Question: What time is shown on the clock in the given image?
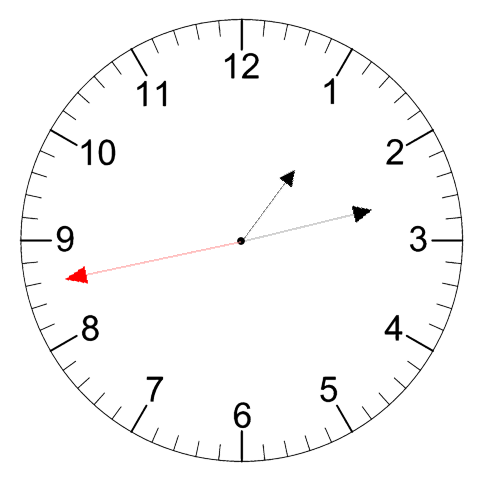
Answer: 01:12:43